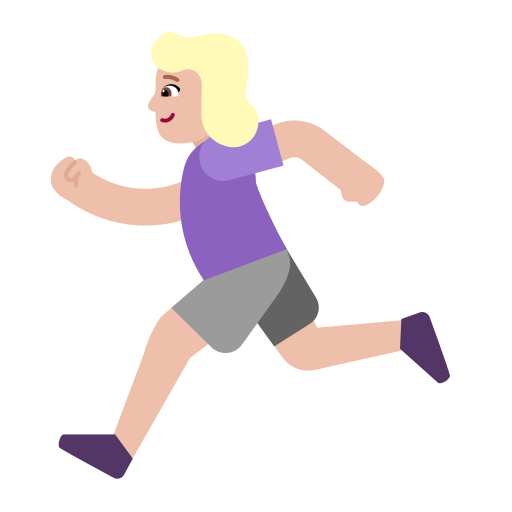
woman running flat  light